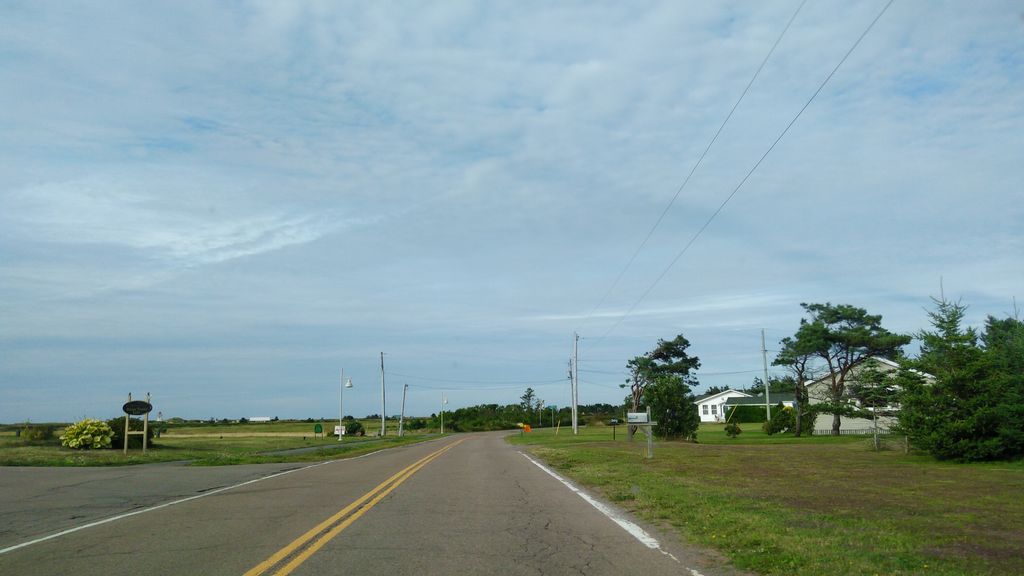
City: charlottetown